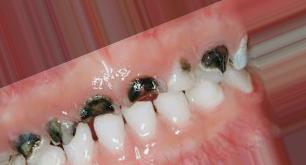
Condition: Caries